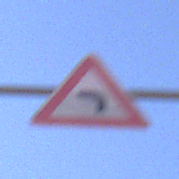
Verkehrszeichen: KurveLinks
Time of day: MorningAfternoon
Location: Outdoor (Nature)
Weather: Clear
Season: NotSpecified
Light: Natural